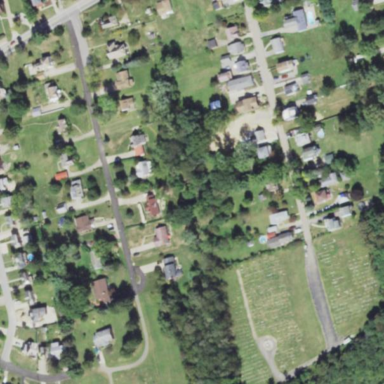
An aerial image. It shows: Cemetery.